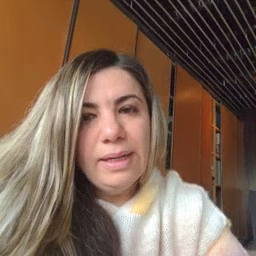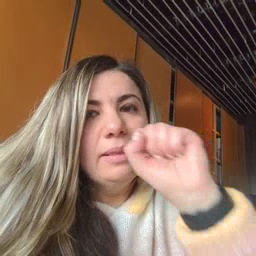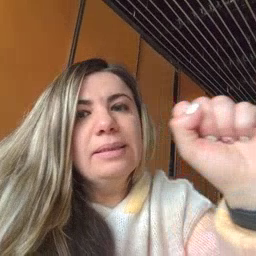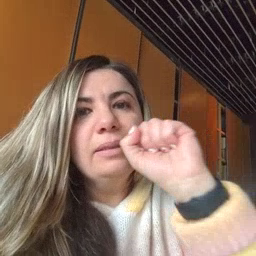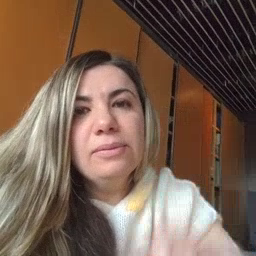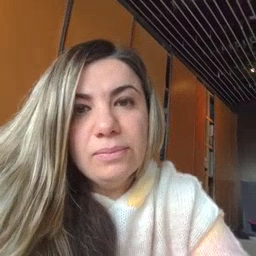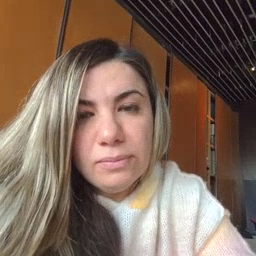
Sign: carrot